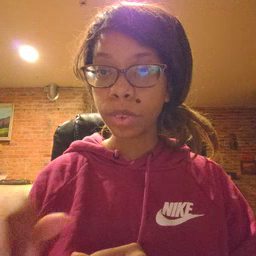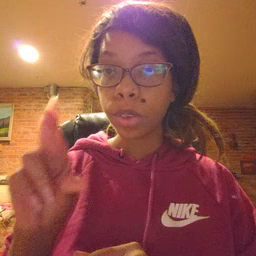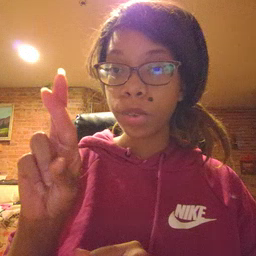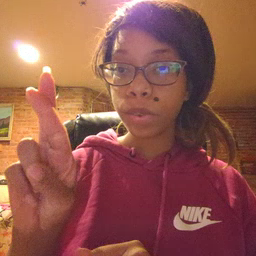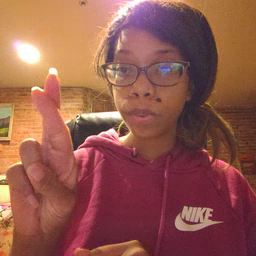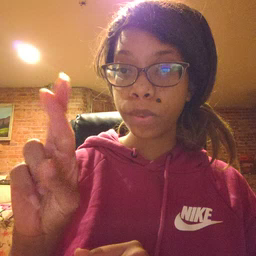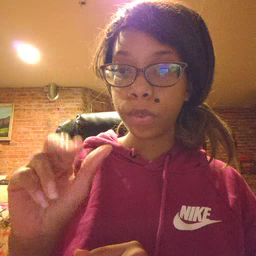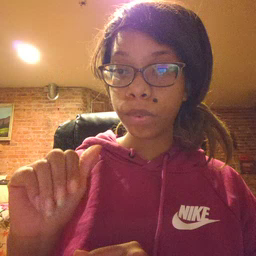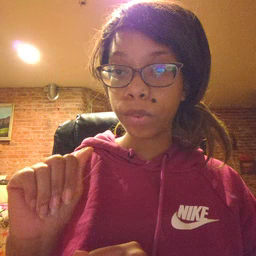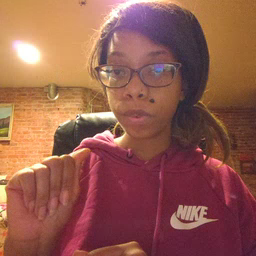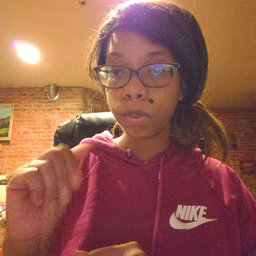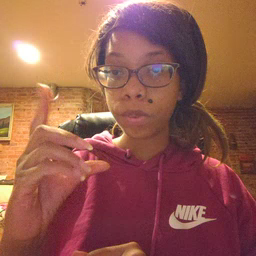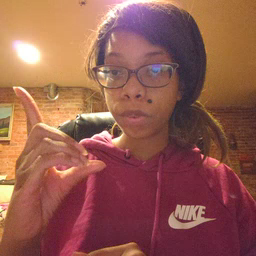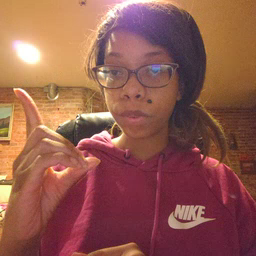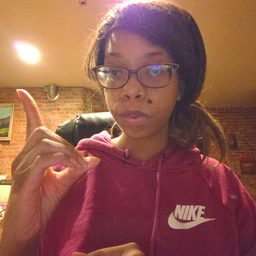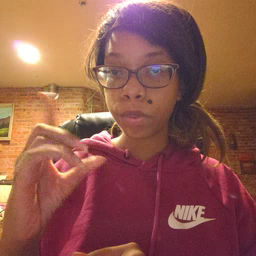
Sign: radio